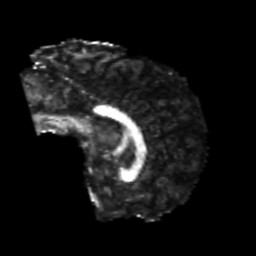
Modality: FA
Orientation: sagittal
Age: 24
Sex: male
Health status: healthy
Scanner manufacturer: philips
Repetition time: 7.388 s
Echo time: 0.08599 s